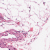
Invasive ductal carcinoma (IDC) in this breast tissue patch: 0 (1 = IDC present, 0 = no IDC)